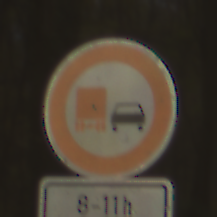
Verkehrszeichen: UeberholverbotKraftfahrzeuge
Zusatzzeichen unten: ZeitangabenOhneBeschraenkungAufWochentage2
Umgebung: Outdoor, Nature
Tageszeit: MorningAfternoon
Wetter: Overcast
Licht: Natural
Jahreszeit: Autumn
Kontrast: LowContrast